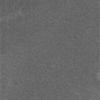
Label: not_dusty